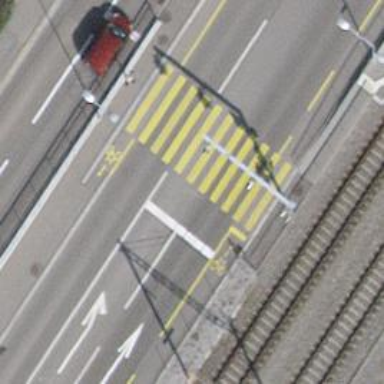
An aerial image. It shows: Asphalt road with primary highway designation and dedicated cycle lane on the left.